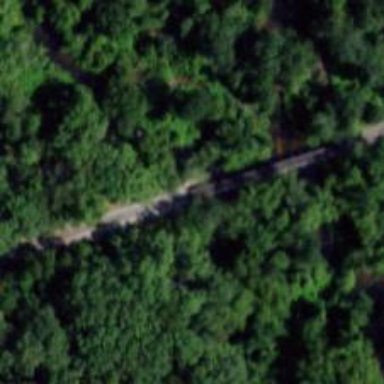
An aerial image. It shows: Trestle bridge for railway.